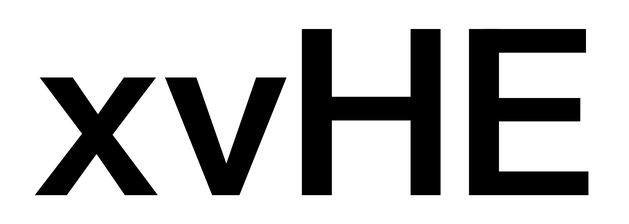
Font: InstrumentSans_SemiBold